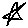
Label: star